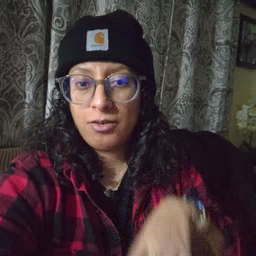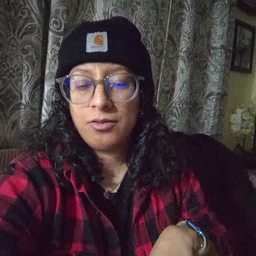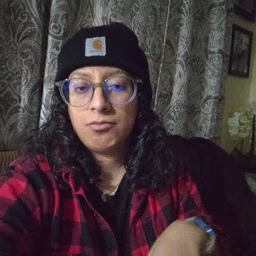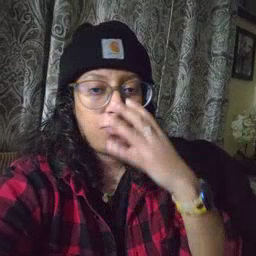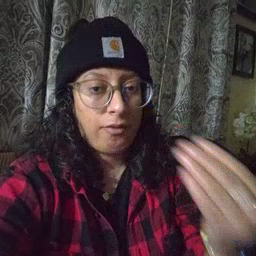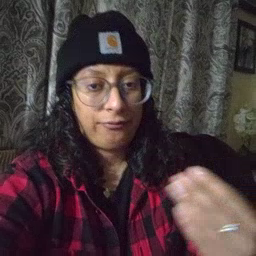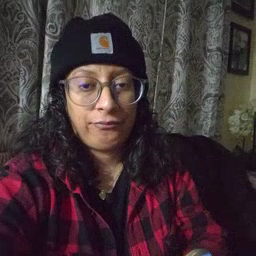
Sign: wolf